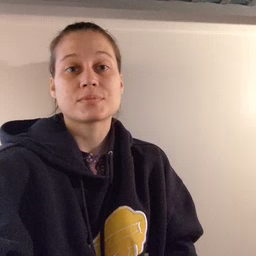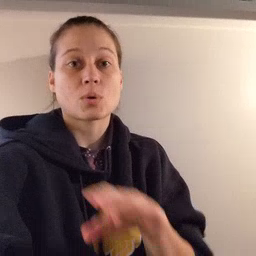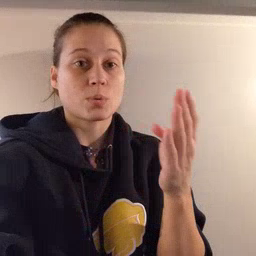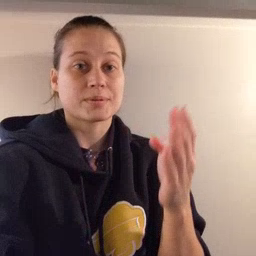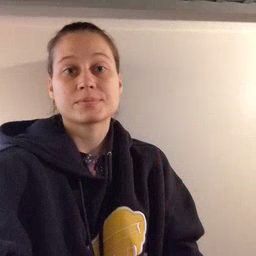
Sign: open